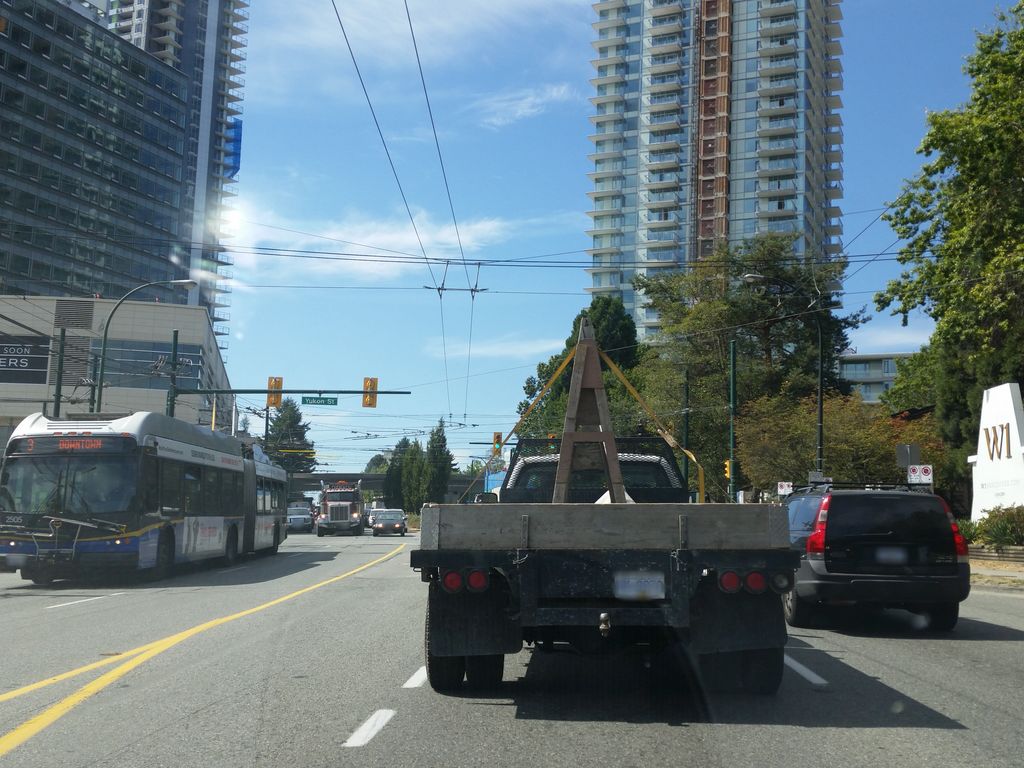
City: vancouver